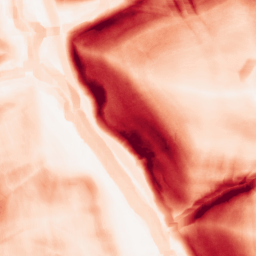
Category: morphological
Decomposition family: morphological_square
Decomposition parameters: operation: gradient
size: 10
Upsampling method: edge_directed
Upsampling parameters: scale: 2
Upsampling scale: 2